Question: I have the following lines of code at the top of my class:
'''
private static final int DEFAULT_A = 0;
private static final int DEFAULT_B = 1;
private int mA = DEFAULT_A;
private int mB = DEFAULT_B;
'''
When I use the 'Rearrange Code' action in IntelliJ (or rather, Android Studio), it thinks that it should stick these together, like this:
'''
private static final int DEFAULT_A = 0;
private int mA = DEFAULT_A;
private static final int DEFAULT_B = 1;
private int mB = DEFAULT_B;
'''
How can I prevent this from happening when using this action? These are my matching rules:

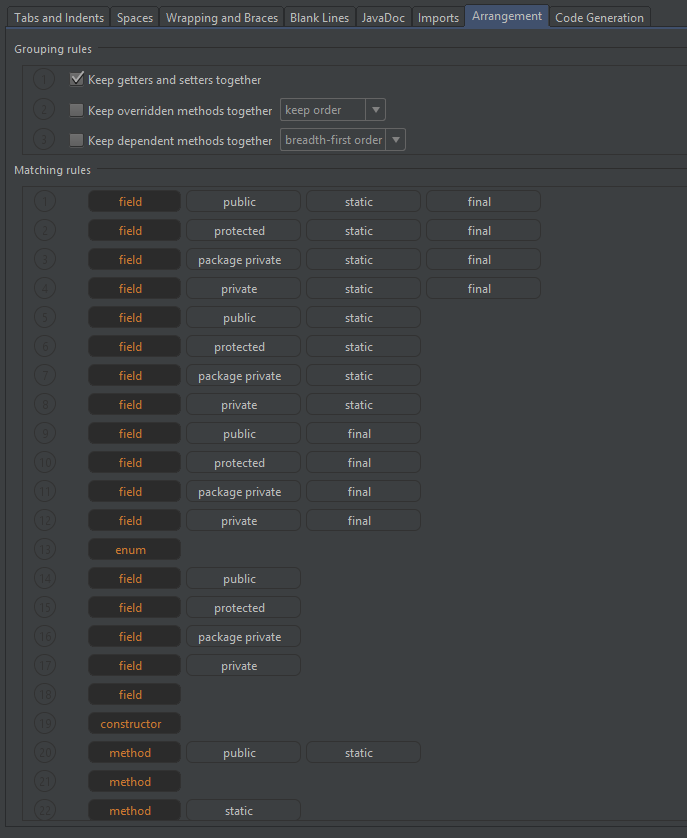
Answer: I guess this is the way IntelliJ 'understands' the code in a humanly readable manner.
I'll explain:
In the code above you are declaring the final variables DefaultA and DefaultB, and then setting their value to the mA and mB. What IntelliJ is doing is actually setting the value of mA and mB just after the declaration, therefore refactoring your code.
I am not sure if there is a way to actually change this in IntelliJ, as the way the software was developed handles declarations and setting of variables in a grouped manner to be more developer friendly, (not to make the developer forget about mA and mB.
Hope this helps :)